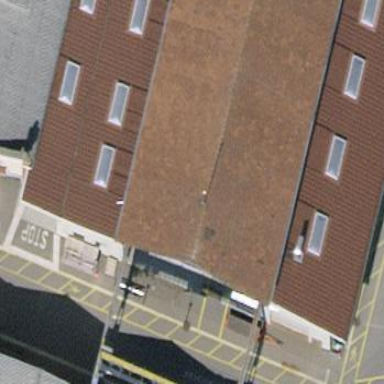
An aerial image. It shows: Warehouse.